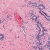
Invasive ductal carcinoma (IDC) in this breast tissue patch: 0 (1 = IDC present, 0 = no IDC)